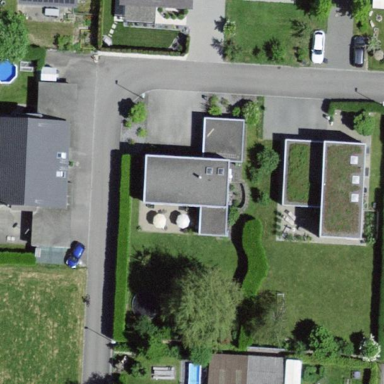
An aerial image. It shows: Residential building.